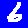
Digit: 6